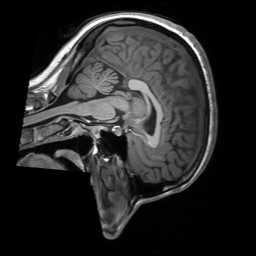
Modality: T1w
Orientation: sagittal
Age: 29
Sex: female
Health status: ill
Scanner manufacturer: siemens
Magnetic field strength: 3 T
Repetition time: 2.3 s
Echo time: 0.00201 s